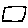
Label: square